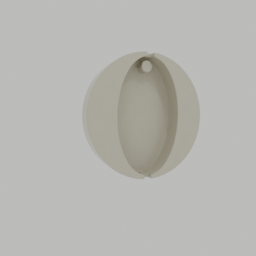
Label: tools